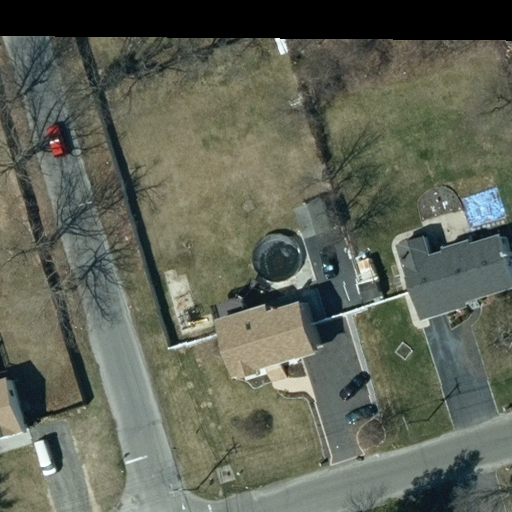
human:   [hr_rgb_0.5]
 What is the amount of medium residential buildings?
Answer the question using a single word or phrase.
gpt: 1

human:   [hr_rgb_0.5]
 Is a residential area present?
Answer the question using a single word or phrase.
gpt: yes

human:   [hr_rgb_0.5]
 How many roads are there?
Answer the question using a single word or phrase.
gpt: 2

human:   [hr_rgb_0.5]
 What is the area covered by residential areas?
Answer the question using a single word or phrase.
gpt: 10619m2

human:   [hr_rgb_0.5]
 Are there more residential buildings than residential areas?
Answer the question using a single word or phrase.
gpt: yes

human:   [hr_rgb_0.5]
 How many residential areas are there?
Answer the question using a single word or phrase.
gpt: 1

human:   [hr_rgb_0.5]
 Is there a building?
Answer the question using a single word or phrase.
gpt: yes

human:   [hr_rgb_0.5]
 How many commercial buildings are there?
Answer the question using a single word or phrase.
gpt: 0

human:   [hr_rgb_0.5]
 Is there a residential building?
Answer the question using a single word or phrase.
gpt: yes

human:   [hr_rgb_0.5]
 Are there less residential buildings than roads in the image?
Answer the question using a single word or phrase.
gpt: no

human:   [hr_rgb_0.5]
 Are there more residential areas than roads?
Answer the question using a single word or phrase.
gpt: no

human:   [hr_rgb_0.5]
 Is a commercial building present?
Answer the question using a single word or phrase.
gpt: no

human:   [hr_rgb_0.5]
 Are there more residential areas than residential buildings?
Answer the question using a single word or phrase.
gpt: no

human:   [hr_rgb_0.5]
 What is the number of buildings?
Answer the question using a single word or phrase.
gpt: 4

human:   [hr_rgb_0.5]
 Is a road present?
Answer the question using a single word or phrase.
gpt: yes

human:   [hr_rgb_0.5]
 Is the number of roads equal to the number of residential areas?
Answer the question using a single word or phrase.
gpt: no

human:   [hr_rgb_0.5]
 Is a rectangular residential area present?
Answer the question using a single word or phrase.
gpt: yes

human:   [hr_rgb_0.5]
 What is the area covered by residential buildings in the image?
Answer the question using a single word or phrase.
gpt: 297m2

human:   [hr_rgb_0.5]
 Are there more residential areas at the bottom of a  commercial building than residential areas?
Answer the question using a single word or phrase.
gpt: no

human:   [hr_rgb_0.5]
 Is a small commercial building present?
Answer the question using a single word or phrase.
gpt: no

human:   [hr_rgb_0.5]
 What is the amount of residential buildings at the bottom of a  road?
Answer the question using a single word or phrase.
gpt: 2

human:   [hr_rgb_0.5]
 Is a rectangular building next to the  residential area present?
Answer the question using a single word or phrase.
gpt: yes

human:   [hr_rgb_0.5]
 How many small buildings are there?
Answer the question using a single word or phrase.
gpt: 3

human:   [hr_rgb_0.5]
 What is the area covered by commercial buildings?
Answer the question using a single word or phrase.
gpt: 0m2

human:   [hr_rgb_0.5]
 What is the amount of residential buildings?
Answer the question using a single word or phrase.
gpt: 3

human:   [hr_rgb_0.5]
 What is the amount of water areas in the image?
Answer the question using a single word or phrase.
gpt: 0

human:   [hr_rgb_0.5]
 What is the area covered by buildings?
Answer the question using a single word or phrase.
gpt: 340m2

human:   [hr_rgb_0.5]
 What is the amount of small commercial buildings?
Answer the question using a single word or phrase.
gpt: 0

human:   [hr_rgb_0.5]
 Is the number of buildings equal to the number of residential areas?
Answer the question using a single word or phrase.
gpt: no

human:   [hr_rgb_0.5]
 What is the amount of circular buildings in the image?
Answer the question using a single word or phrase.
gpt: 0

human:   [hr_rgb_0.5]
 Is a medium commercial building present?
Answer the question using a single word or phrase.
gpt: no

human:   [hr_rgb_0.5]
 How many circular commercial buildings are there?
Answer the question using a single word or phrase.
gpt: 0

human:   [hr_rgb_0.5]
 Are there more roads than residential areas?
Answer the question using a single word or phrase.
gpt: yes

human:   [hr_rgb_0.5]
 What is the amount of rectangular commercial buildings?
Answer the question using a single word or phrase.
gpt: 0

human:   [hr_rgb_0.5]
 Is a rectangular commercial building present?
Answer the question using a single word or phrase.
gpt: no

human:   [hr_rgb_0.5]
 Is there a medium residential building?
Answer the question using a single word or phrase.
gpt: yes

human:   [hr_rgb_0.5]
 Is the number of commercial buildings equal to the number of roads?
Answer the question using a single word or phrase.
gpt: no

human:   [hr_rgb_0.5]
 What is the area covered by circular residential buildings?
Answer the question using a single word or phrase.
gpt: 0m2

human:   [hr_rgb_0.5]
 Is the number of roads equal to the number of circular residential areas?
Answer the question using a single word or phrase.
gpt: no

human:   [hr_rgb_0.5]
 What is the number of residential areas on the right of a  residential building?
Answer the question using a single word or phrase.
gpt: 0

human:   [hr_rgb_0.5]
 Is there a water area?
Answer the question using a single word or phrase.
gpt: no

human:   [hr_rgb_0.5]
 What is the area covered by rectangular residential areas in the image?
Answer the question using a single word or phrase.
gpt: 10619m2

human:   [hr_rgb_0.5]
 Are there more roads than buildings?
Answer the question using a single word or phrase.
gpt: no

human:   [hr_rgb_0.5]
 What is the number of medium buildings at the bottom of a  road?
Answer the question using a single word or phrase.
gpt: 1

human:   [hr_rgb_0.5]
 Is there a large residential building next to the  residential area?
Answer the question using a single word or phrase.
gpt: no

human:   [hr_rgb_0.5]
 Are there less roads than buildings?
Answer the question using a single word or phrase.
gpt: yes

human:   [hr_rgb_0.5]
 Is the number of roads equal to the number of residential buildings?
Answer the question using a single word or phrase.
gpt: no

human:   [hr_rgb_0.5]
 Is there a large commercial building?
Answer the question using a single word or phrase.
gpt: no

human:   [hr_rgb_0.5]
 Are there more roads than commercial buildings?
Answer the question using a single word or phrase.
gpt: yes

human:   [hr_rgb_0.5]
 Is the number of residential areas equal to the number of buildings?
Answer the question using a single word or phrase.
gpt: no

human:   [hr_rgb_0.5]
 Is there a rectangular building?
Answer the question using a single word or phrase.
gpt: yes

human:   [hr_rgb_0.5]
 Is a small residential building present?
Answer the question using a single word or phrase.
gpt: yes

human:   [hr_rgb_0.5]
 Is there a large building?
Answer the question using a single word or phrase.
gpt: no

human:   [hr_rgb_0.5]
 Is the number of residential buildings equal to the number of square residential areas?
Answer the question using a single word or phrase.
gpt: no

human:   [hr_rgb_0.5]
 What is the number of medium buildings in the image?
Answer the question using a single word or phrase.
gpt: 1

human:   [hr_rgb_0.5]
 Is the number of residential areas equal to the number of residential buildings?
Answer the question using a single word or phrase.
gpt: no

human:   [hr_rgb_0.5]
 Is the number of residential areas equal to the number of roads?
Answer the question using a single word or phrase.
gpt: no

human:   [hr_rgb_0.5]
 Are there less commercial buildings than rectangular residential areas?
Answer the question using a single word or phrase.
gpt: yes

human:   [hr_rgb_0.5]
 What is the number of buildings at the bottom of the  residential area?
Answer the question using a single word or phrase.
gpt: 0

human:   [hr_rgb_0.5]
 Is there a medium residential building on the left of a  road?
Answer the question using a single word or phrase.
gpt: yes

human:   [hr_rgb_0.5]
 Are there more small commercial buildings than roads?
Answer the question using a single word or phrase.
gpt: no

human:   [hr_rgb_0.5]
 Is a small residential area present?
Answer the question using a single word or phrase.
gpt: no

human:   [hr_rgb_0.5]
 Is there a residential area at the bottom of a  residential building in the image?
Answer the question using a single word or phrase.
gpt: yes

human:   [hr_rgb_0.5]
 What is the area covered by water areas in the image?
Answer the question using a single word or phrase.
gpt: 0m2